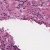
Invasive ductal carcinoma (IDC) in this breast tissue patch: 0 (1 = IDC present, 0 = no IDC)